Aerial crown-view tile of a tropical tree (Barro Colorado Island, Panama), acquired 20240918:
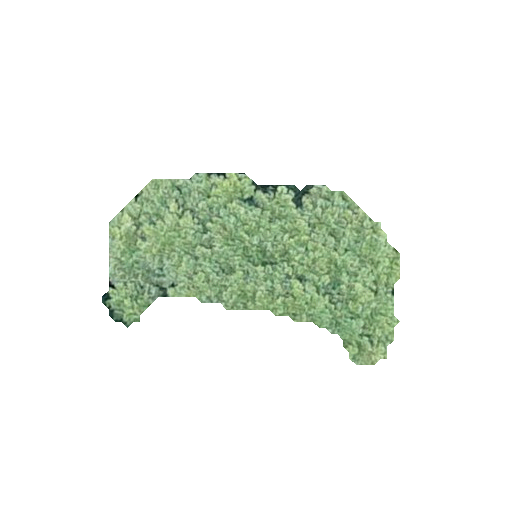
Species: Jacaranda copaia
GBIF accepted scientific name: Jacaranda copaia
Crown area: 57.578 m²